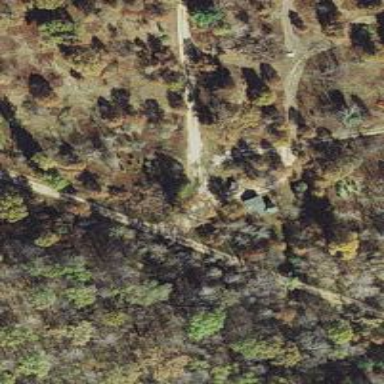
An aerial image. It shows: Abandoned railway with historical significance.